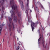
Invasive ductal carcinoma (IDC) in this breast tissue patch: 1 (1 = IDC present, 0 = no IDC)